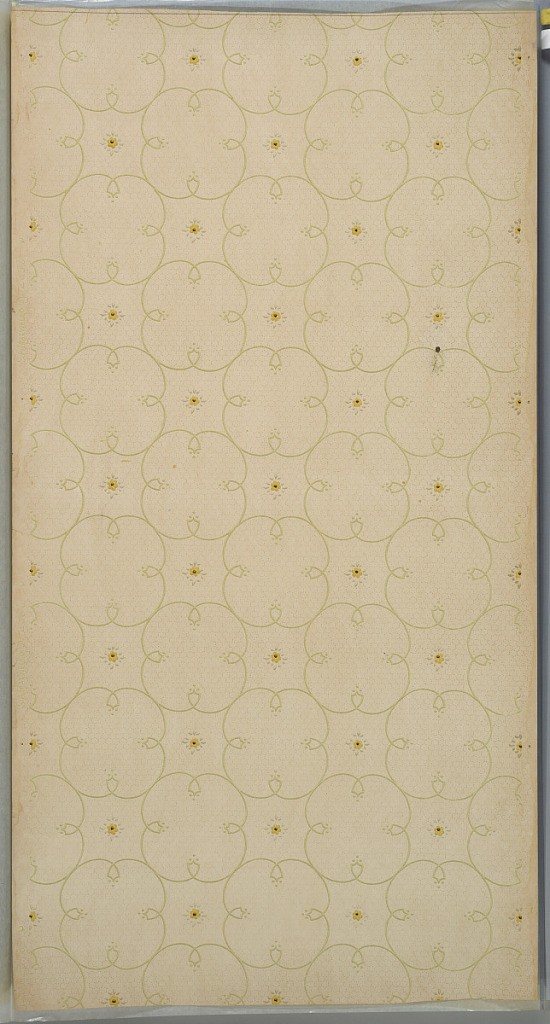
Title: Ceiling paper
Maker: Maxwell & Co., S.A., Chicago, Illinois, USA
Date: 1905–1915
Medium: Machine-printed paper, liquid mica
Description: All over floral diaper pattern with four-petal simplified small yellow flowers. Background of dotted hexagonal pattern on beige ground. Printed in yellow, light green and white liquid mica. Printed in right selvedge: "S.A. Maxwell & Co." Pattern number: "2350" "B"